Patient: sex M, age 38
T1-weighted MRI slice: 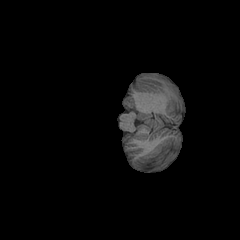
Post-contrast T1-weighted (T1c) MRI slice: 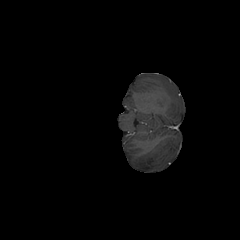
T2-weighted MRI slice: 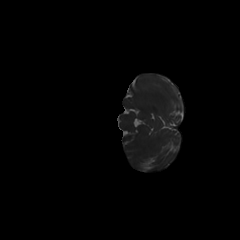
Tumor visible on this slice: no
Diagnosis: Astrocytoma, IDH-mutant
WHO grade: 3